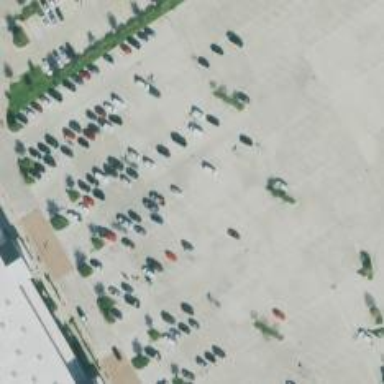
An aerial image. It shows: Parking area.